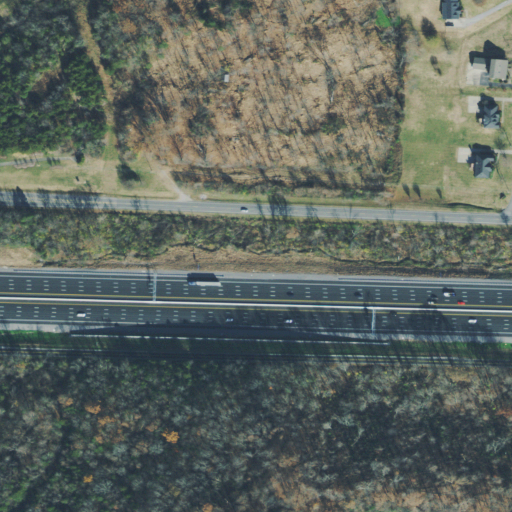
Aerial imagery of gap in Tennessee named Tucker Gap containing deciduous forest, low intensity development, open development, mixed forest, medium intensity development, pasture, shrub, and evergreen forest